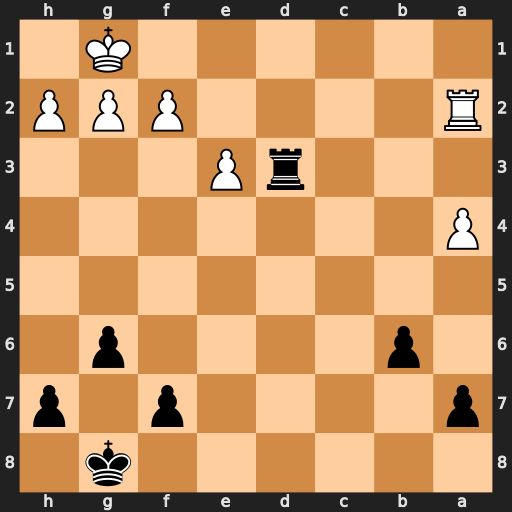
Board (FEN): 6k1/p4p1p/1p4p1/8/P7/3rP3/R4PPP/6K1
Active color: b
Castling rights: -
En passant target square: -
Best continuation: Rd1#